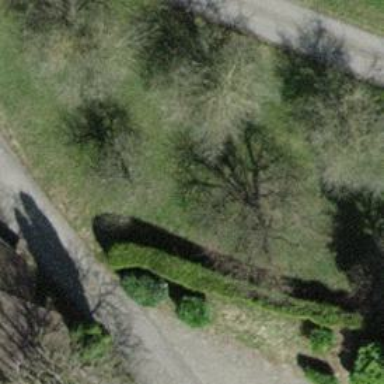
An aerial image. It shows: Beautiful tree in nature.